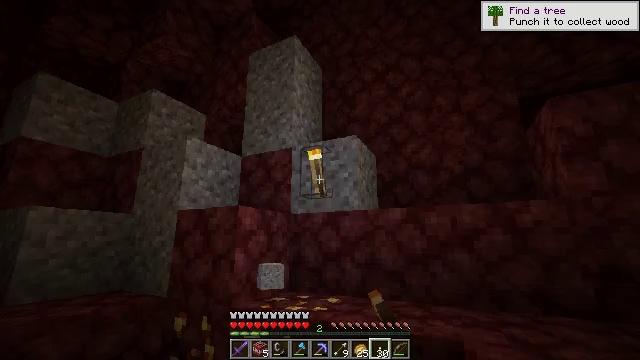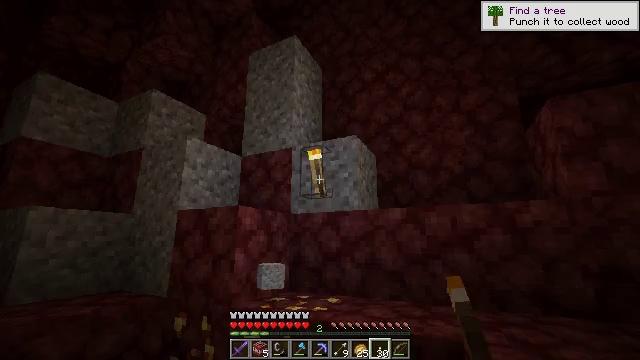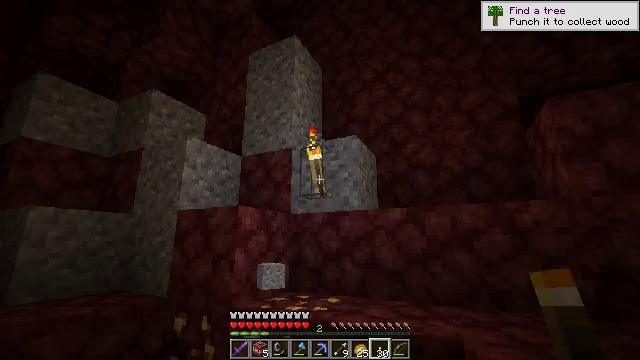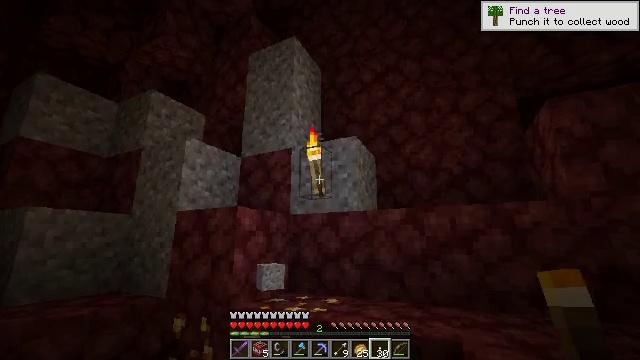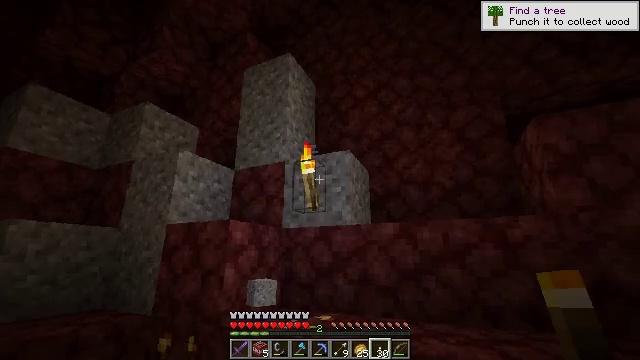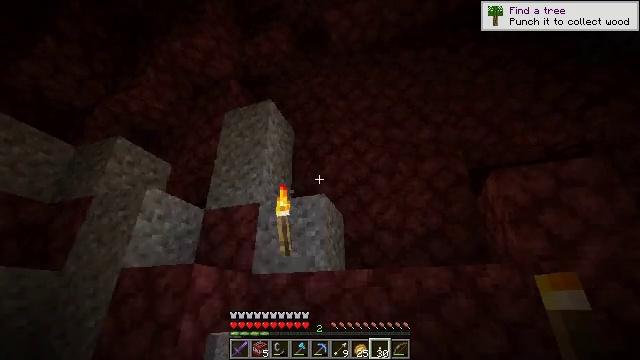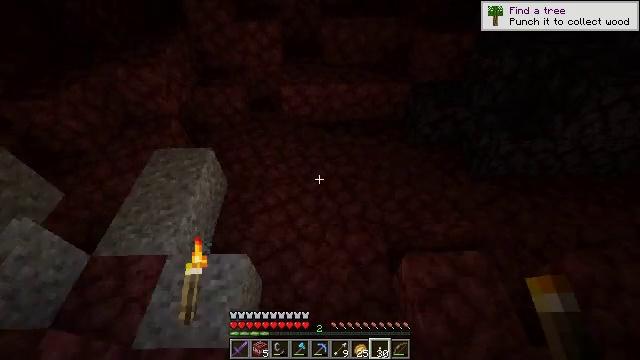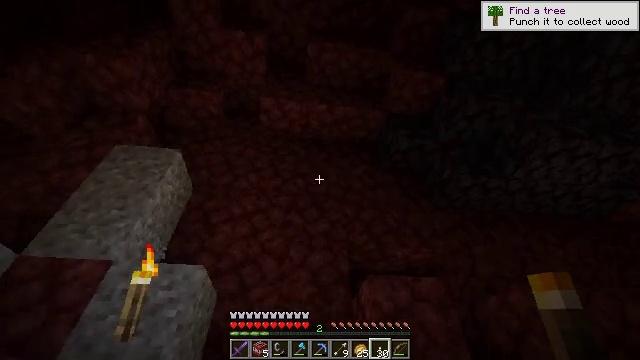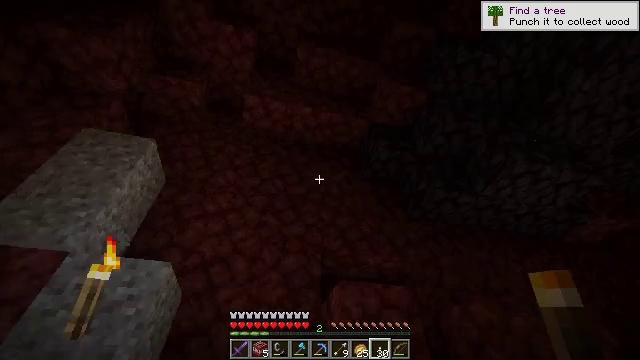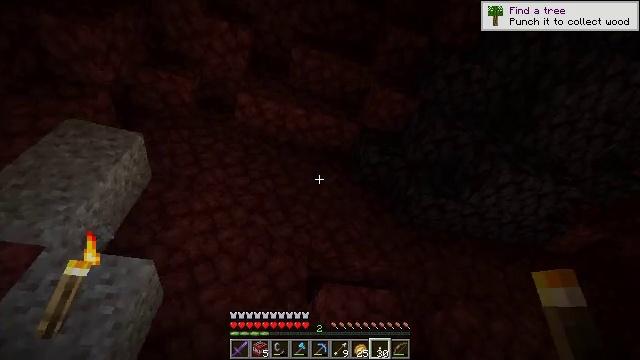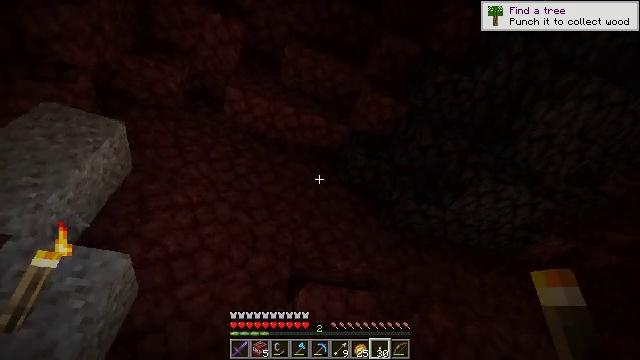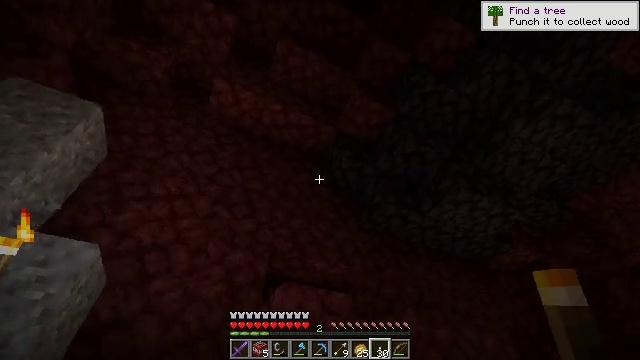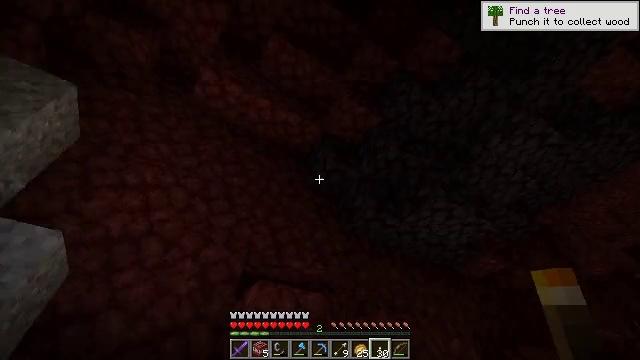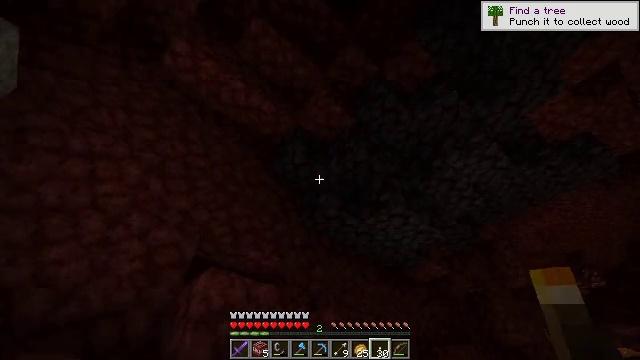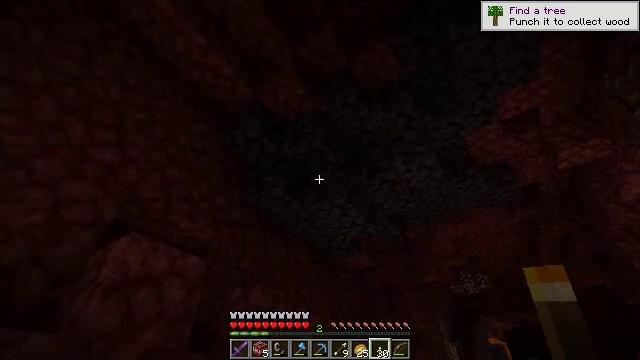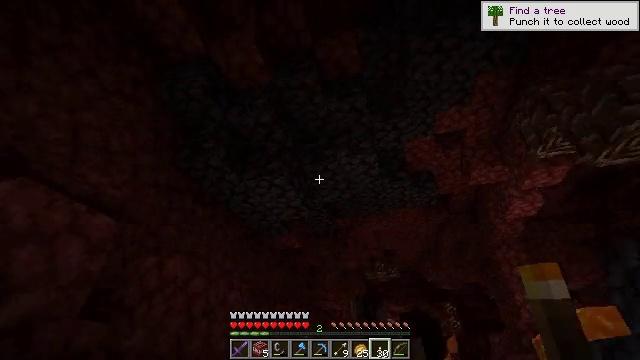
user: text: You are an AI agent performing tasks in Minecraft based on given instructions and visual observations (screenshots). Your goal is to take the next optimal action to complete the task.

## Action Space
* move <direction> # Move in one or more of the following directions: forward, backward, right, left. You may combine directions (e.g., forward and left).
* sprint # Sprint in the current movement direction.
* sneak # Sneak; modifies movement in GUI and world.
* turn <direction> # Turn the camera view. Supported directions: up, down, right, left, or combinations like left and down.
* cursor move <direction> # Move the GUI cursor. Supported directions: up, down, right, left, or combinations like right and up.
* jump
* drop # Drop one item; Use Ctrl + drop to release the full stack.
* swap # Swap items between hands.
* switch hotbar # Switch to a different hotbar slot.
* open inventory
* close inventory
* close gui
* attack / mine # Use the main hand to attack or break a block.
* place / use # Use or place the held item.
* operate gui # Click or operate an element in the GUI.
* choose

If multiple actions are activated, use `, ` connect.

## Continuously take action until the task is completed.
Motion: motion action
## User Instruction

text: Use a strong pickaxe to gather ancient debris.
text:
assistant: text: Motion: no_op
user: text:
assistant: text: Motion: no_op
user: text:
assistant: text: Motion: no_op
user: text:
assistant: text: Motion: turn right and up
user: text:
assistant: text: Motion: turn right and up
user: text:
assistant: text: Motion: turn right and up
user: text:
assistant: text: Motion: turn right and up
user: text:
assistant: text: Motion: turn right
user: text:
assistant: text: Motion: turn right
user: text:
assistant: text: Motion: turn right
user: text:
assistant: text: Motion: turn right
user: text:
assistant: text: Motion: turn right
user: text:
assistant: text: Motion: turn right and down
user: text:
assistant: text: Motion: turn right and down
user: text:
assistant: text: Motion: turn right and down
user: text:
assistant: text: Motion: turn right and down
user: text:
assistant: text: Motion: turn right and down
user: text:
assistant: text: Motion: turn left
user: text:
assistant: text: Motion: turn left
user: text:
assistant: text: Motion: no_op
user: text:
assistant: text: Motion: turn down
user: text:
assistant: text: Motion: turn down
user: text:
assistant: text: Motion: turn right and down
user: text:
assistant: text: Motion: no_op
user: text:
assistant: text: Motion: no_op
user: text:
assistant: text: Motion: no_op
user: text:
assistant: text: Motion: no_op
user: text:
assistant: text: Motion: no_op
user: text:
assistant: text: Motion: turn right
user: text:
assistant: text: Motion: turn right